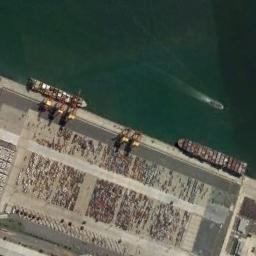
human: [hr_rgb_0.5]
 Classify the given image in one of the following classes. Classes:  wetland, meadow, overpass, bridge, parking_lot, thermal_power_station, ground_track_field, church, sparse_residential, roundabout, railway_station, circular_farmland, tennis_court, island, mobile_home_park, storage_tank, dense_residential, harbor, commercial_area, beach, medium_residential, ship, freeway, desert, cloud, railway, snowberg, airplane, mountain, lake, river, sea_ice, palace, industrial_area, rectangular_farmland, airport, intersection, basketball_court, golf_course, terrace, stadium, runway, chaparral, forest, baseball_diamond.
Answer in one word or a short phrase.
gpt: ship